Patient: sex F, age 57
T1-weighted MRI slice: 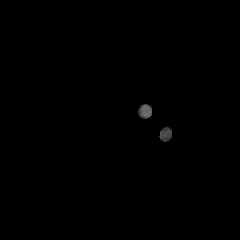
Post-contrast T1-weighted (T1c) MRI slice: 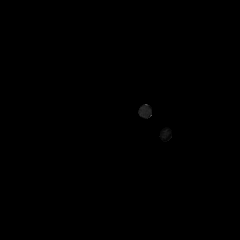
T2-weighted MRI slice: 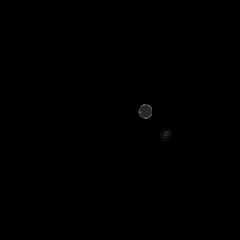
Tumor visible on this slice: no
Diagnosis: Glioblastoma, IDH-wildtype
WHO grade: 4